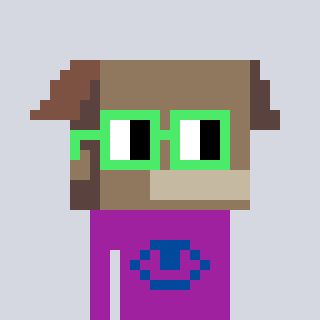
a pixel art character with square light green glasses, a box-shaped head and a magenta-colored body on a cool background